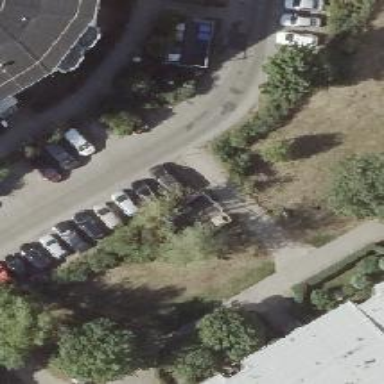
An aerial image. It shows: Concrete footway.